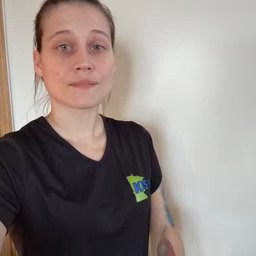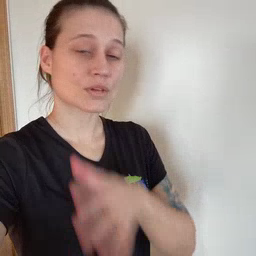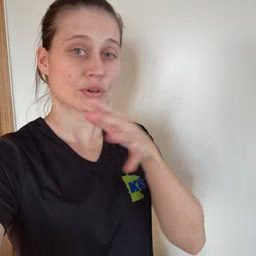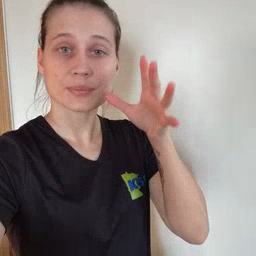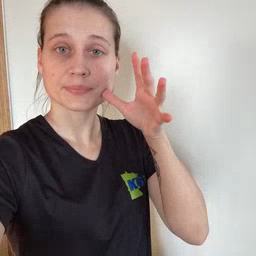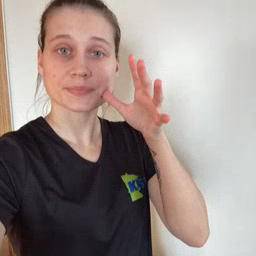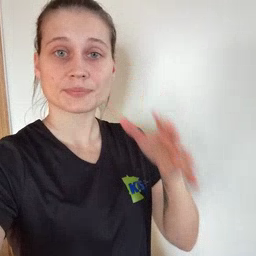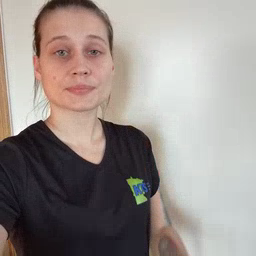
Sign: farm